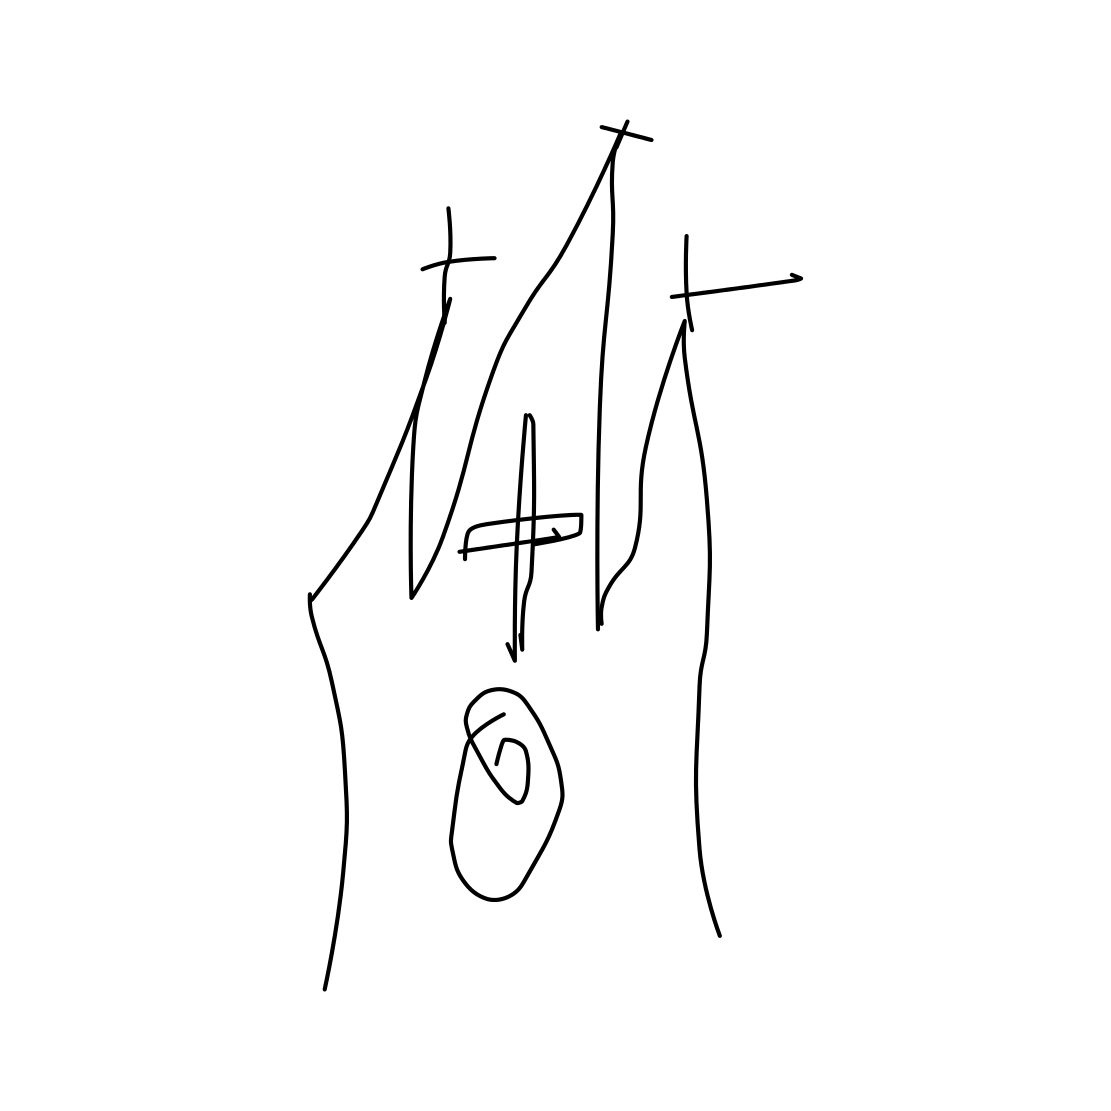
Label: church